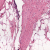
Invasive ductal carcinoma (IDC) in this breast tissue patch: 0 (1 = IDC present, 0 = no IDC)